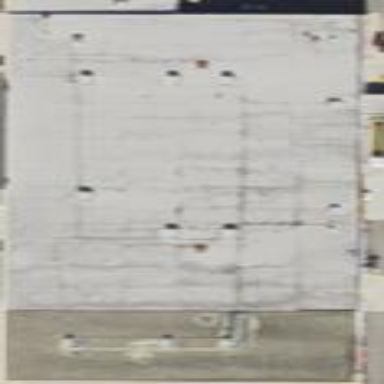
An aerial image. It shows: Commercial building that functions as storage rental shop.